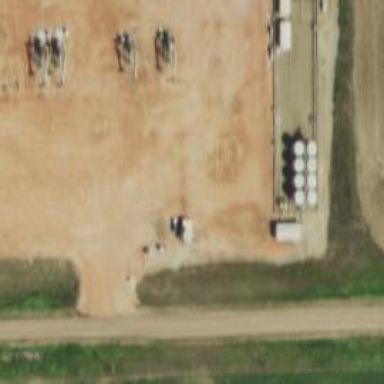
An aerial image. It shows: Storage tank that is man-made.